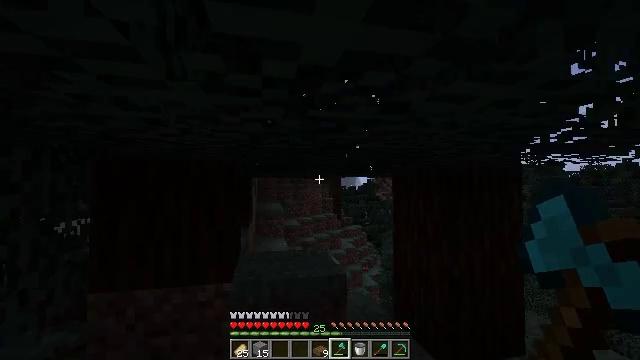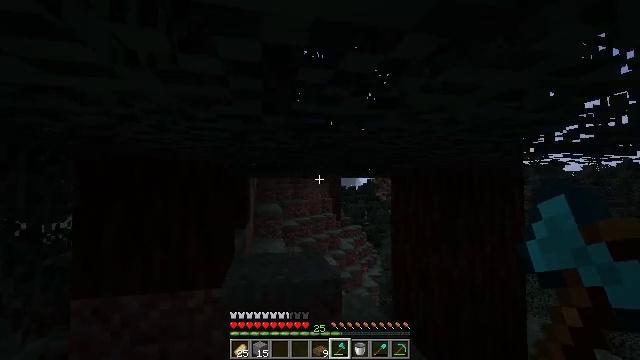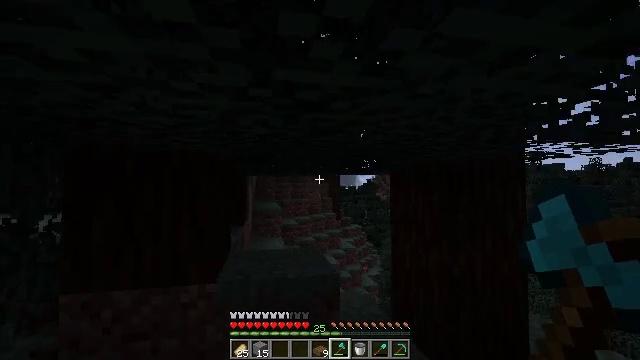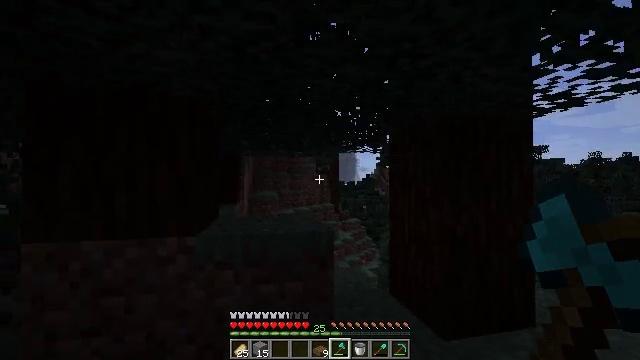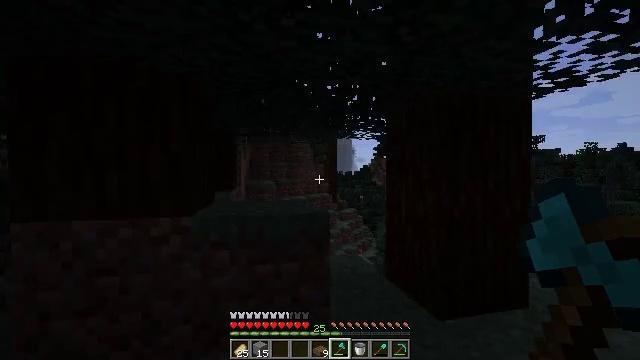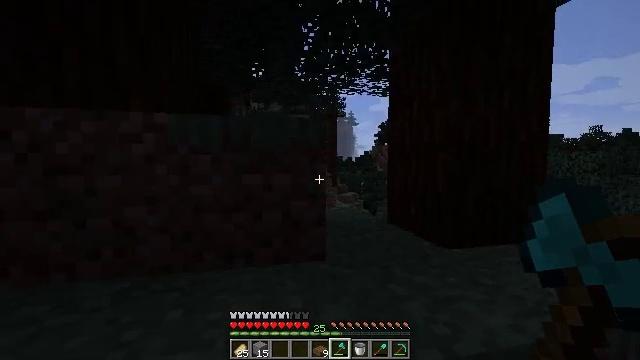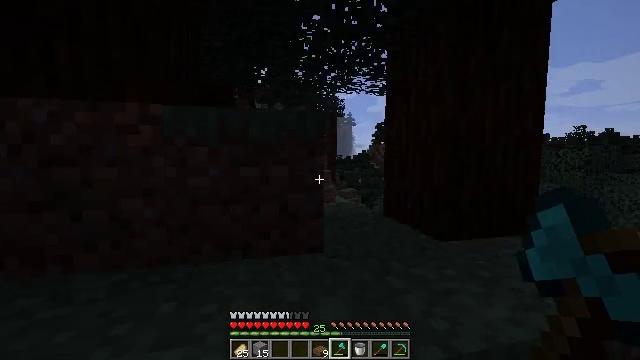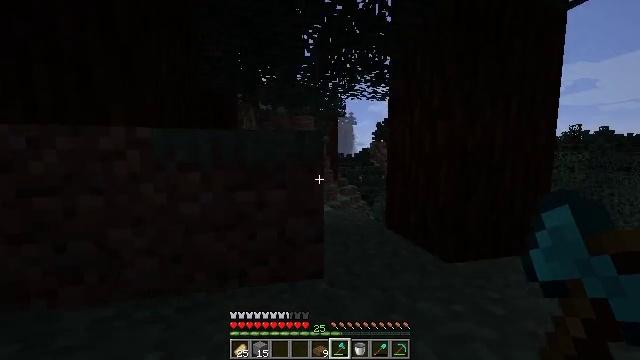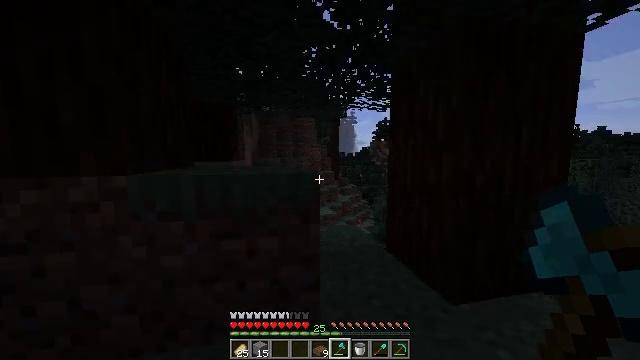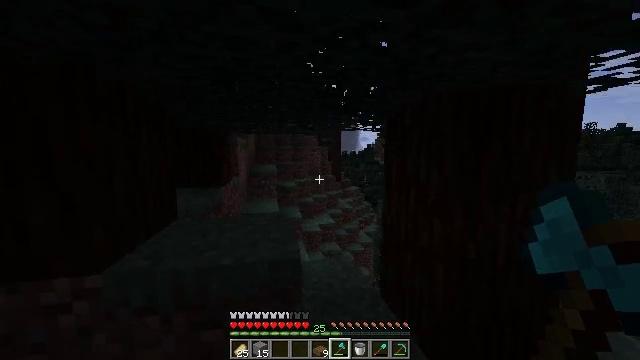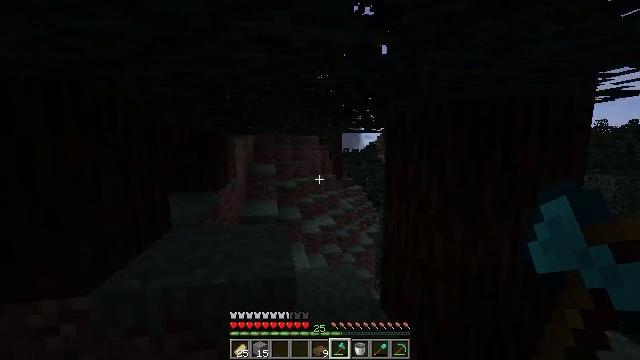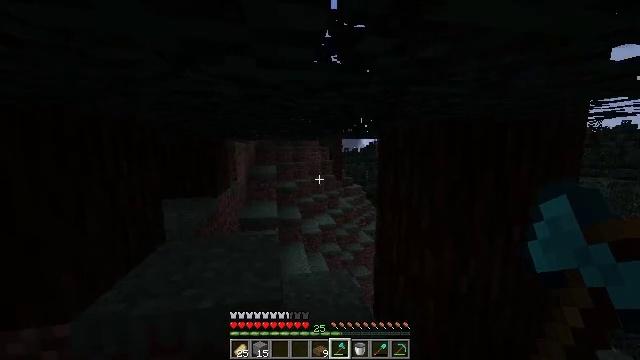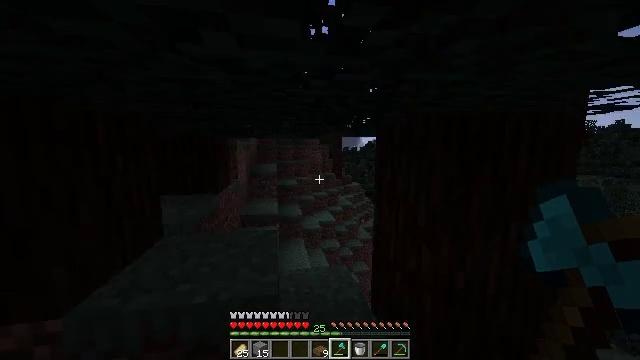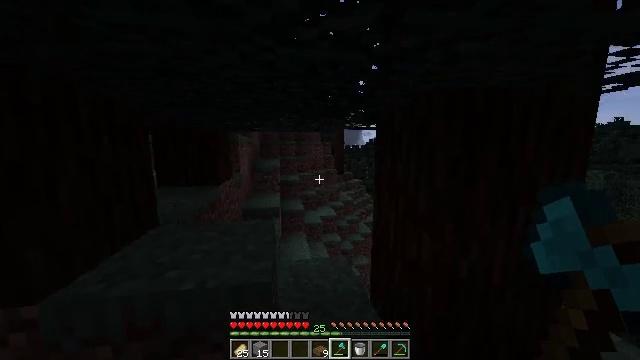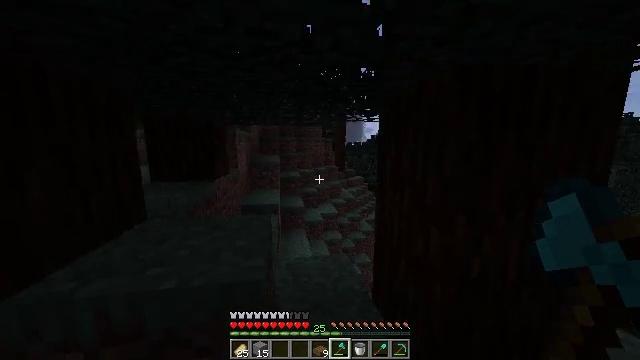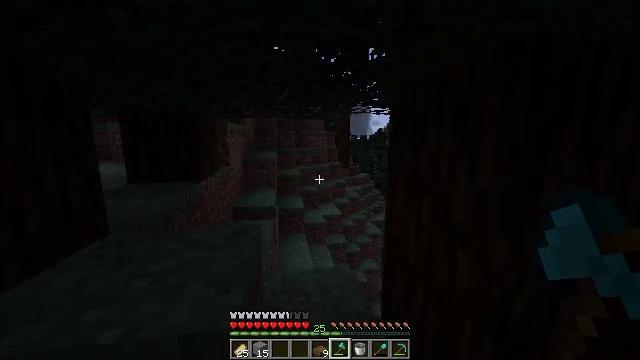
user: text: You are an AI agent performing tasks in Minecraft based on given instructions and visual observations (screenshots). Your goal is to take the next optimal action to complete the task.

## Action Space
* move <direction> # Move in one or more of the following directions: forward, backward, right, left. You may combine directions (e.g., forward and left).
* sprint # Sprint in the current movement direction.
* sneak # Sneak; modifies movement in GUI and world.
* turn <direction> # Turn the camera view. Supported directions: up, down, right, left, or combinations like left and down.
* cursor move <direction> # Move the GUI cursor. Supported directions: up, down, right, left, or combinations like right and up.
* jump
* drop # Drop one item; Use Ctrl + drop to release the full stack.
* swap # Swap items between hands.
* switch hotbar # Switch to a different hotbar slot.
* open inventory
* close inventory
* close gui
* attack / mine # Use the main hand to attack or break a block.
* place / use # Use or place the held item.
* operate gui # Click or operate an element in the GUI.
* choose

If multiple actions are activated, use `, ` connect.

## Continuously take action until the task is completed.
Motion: motion action
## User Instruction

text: Kill mobs.
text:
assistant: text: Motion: move forward, jump
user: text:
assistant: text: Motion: move forward, jump
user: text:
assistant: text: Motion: move forward, jump
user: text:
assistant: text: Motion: move forward, turn down, jump
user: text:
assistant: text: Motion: move forward, sprint, turn down, jump
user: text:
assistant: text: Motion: move forward, sprint, jump
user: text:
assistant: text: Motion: move forward, sprint, jump
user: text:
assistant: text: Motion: move forward, sprint, jump
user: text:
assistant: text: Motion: move forward, jump
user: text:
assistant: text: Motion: move forward, jump
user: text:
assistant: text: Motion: move forward, jump
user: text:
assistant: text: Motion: move forward, jump
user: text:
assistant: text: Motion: move forward, jump
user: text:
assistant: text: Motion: move forward, jump
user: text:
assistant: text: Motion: move forward, jump
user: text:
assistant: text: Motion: move forward, jump
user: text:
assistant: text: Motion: move forward, turn left, jump
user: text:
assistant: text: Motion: move forward, turn left, jump
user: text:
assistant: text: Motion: move forward, turn left, jump
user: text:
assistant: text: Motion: move forward, turn left, jump
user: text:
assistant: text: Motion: move forward, turn left, jump
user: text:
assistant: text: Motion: move forward, sprint, turn left, jump
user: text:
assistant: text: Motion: move forward, sprint, turn left, jump
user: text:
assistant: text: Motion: move forward, sprint, turn left
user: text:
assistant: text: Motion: move forward
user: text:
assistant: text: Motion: move forward
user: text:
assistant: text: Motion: move forward
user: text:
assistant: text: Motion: move forward
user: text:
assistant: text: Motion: move forward
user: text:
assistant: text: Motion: move forward